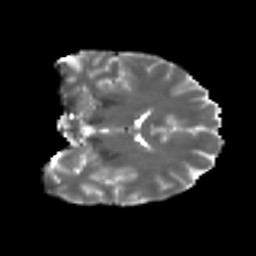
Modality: T2w
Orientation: coronal
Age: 24
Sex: male
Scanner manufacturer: ge
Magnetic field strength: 3 T
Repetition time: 7.8 s
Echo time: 0.0606 s